Question: I am trying to add a text field (drag and drop) to an android layout through the layout designer, but I get the error in the image below, this happens in Xamarin studio.
If I try doing the same steps in Visual Studio 2012 and 2013, it crashes the visual studio!

any idea what is the problem?
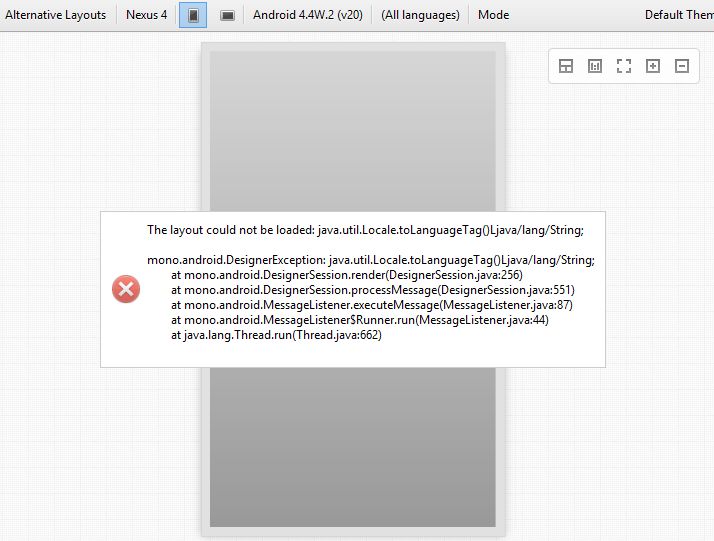
Answer: This is a Java SE bug. You need to make sure you have valid Java Environment.
I would recommend, you uninstall Java kit and and reinstall it.
When you do that, make sure Xamarin Studio and Visual Studio are not open.
This actually is a known bug but it gets solved by updating/reinstalling Java Environment.
Also, if you have Xamarin Studio updates, you should install them as well.
<URL>